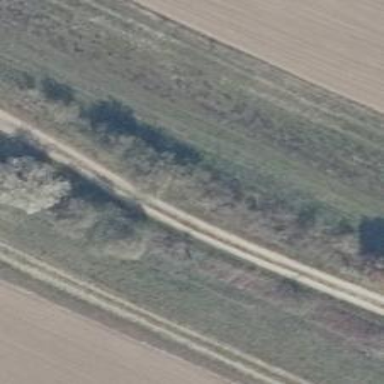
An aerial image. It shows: Track with grade 3 surface.